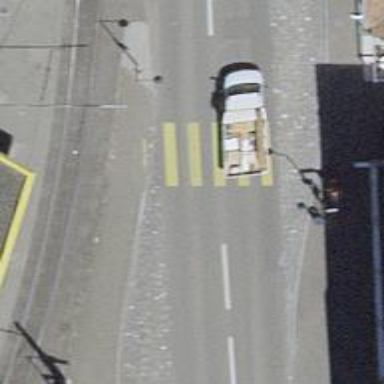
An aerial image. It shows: Uncontrolled zebra crossing on the road.